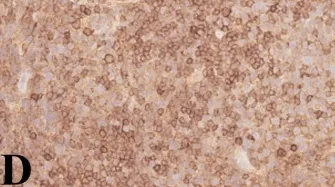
Diffuse large B-cell lymphoma and classical Hodgkin's lymphoma diagnosis on lymph node biopsy. CD5 was strongly positive in the small cells, while the large cells were partially and weakly positive (D). Original magnification x40.
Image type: pathology (immunostaining)